Question: I am making Polar Stereographic Projection maps of some climate model outputs. For some of these data, the plot looks weird. For example, in this figure:

only two color contours showed up while the actual data should span much wider range. Furthermore, a large portion of the region should be blank since the data are masked out by netcdf module already (they are undefined).
'''
from netCDF4 import Dataset
import matplotlib
matplotlib.use('agg')
import matplotlib.pyplot as plt
import numpy as np
from mpl_toolkits.basemap import Basemap
from pylab import *
fig_index=1
fig = plt.figure(num=fig_index, figsize=(12,7), facecolor='w')
fbot_levels = arange(0.05,1.0,0.05)
fname='alb.nc4'
ncfile = Dataset(fname, 'r', format='NETCDF4')
TS2=ncfile.variables['SIALB'][0]
LON=ncfile.variables['lon'][:]
LAT=ncfile.variables['lat'][:]
ncfile.close()
lon,lat=np.meshgrid(LON,LAT)
ax2 = plt.axes([0.2, 0.225, 0.6, 0.6])
meridians=[0,1,1,1]
m = Basemap(projection='spstere',lon_0=0,boundinglat=-45)
m.drawcoastlines()
x, y =m(lon,lat)
plt.contourf(x,y,TS2, fbot_levels, origin='lower')
m.drawparallels(np.arange(-90.,120.,15.),labels=[1,0,0,0]) # draw parallels
m.drawmeridians(np.arange(0.,420.,30.),labels=meridians) # draw meridians
coloraxis = [0.1, 0.1, 0.8, 0.035]
cx = fig.add_axes(coloraxis, label='m', title='K')
cbar=plt.colorbar(cax=cx,orientation='horizontal',ticks=list(fbot_levels))
plt.show()
'''
You can find the dataset in netcdf format which is used to generate the figure here
<URL>
I am using basemap-1.0.6 with matplotlib-1.2.1 on py2.7.
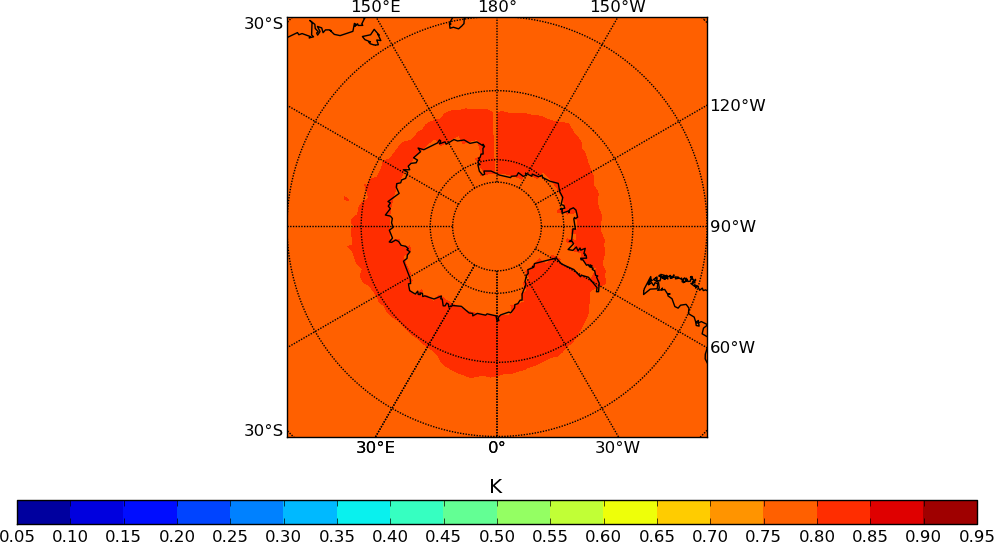
Answer: Your Basemap object (m) also serves as the mpl axes. When plotting, you should use that instead of using 'plt.'. So:
'''
m.contourf(x,y,TS2, fbot_levels, origin='lower')
'''
Stretching the levels between 0.5 and 0.9 highlights the different contours further.